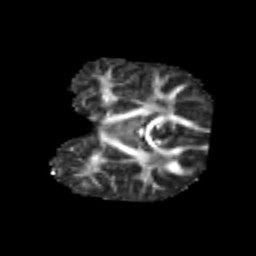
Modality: FA
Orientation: coronal
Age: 6
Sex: female
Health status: healthy